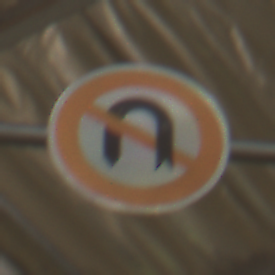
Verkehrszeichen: VerbotWenden
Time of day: MorningAfternoon
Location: Roofed (Special)
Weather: NotSpecified
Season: NotSpecified
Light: Artificial